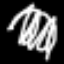
Label: squiggle